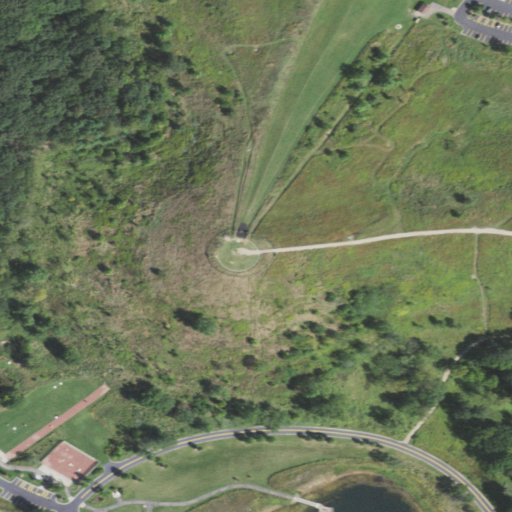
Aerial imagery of mountain in Illinois named Mount Hoy containing low intensity development, open development, deciduous forest, medium intensity development, grassland, woody wetlands, and open water